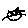
Label: cat